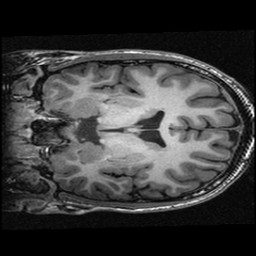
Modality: T1w
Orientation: coronal
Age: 21
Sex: male